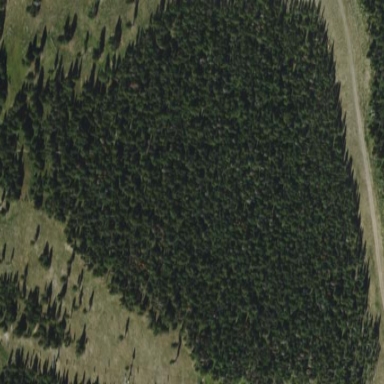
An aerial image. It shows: Woodland with evergreen needle-leaved trees.